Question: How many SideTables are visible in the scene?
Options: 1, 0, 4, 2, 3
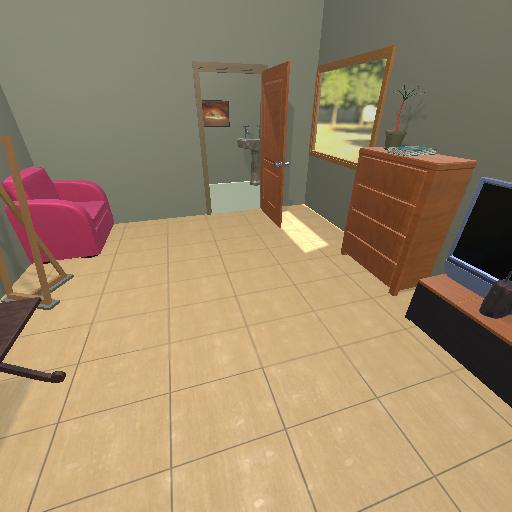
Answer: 1